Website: macys
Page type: customer-info-address
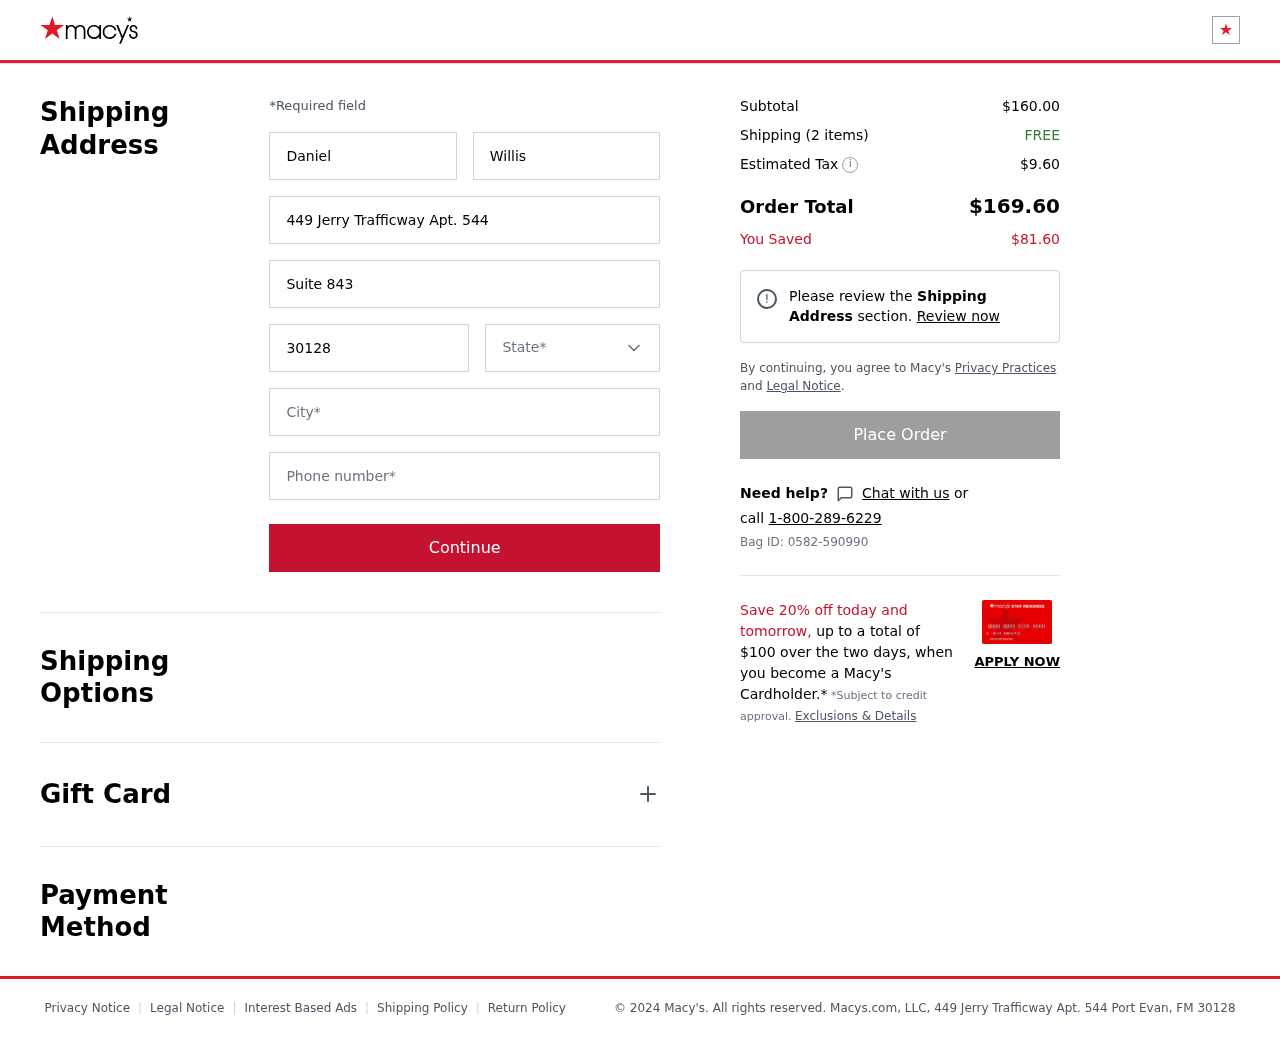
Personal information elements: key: PII_CITY
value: Port Evan
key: PII_FIRSTNAME
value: Daniel
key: PII_LASTNAME
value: Willis
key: PII_PHONE
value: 6543799012
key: PII_POSTCODE
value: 30128
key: PII_STATE
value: FM
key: PII_STREET
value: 449 Jerry Trafficway Apt. 544
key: PII_STREET2
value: Suite 843
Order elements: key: ORDER_SUBTOTAL
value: $160.00
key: ORDER_NUM_ITEMS
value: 2
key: ORDER_SHIPPING_COST
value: FREE
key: ORDER_TAX
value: $9.60
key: ORDER_TOTAL
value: $169.60
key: ORDER_SAVINGS
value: $81.60
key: ORDER_BAG_ID
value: Bag ID: 0582-590990